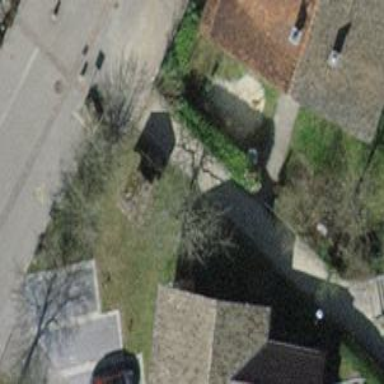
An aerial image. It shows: Cobblestone footway.